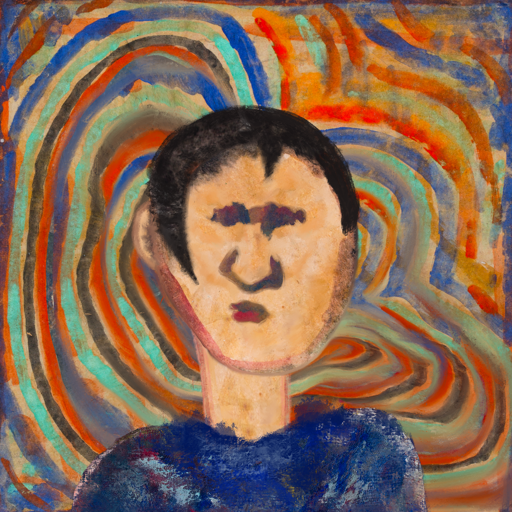
Background: Sisters, Head And Neck Front: Childish, Face Front: In_The_Sun, Bust: Irani, Hair Front: Roy_Bahadur, Head Accessory: Blank, Second Necklace: Blank, Necklace: Blank, Baby: Blank